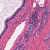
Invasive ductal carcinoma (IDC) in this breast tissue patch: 0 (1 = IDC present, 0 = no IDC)